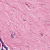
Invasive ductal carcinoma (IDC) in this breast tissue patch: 0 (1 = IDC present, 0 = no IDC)